Interaction volume radius: 5 \u00c5
Interaction volume height: 20 \u00c5
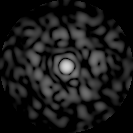
Disorder parameter: 0.8459